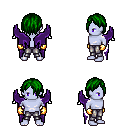
a pixel art fantasy rpg character, male body template, dark elf, purple skin, purple wings, metal pants, green bangs hairstyle, gold gloves, four views (front, back, left, right), 2x2 character sprite sheet, small pixel art, hard edges, no anti-aliasing